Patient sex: M
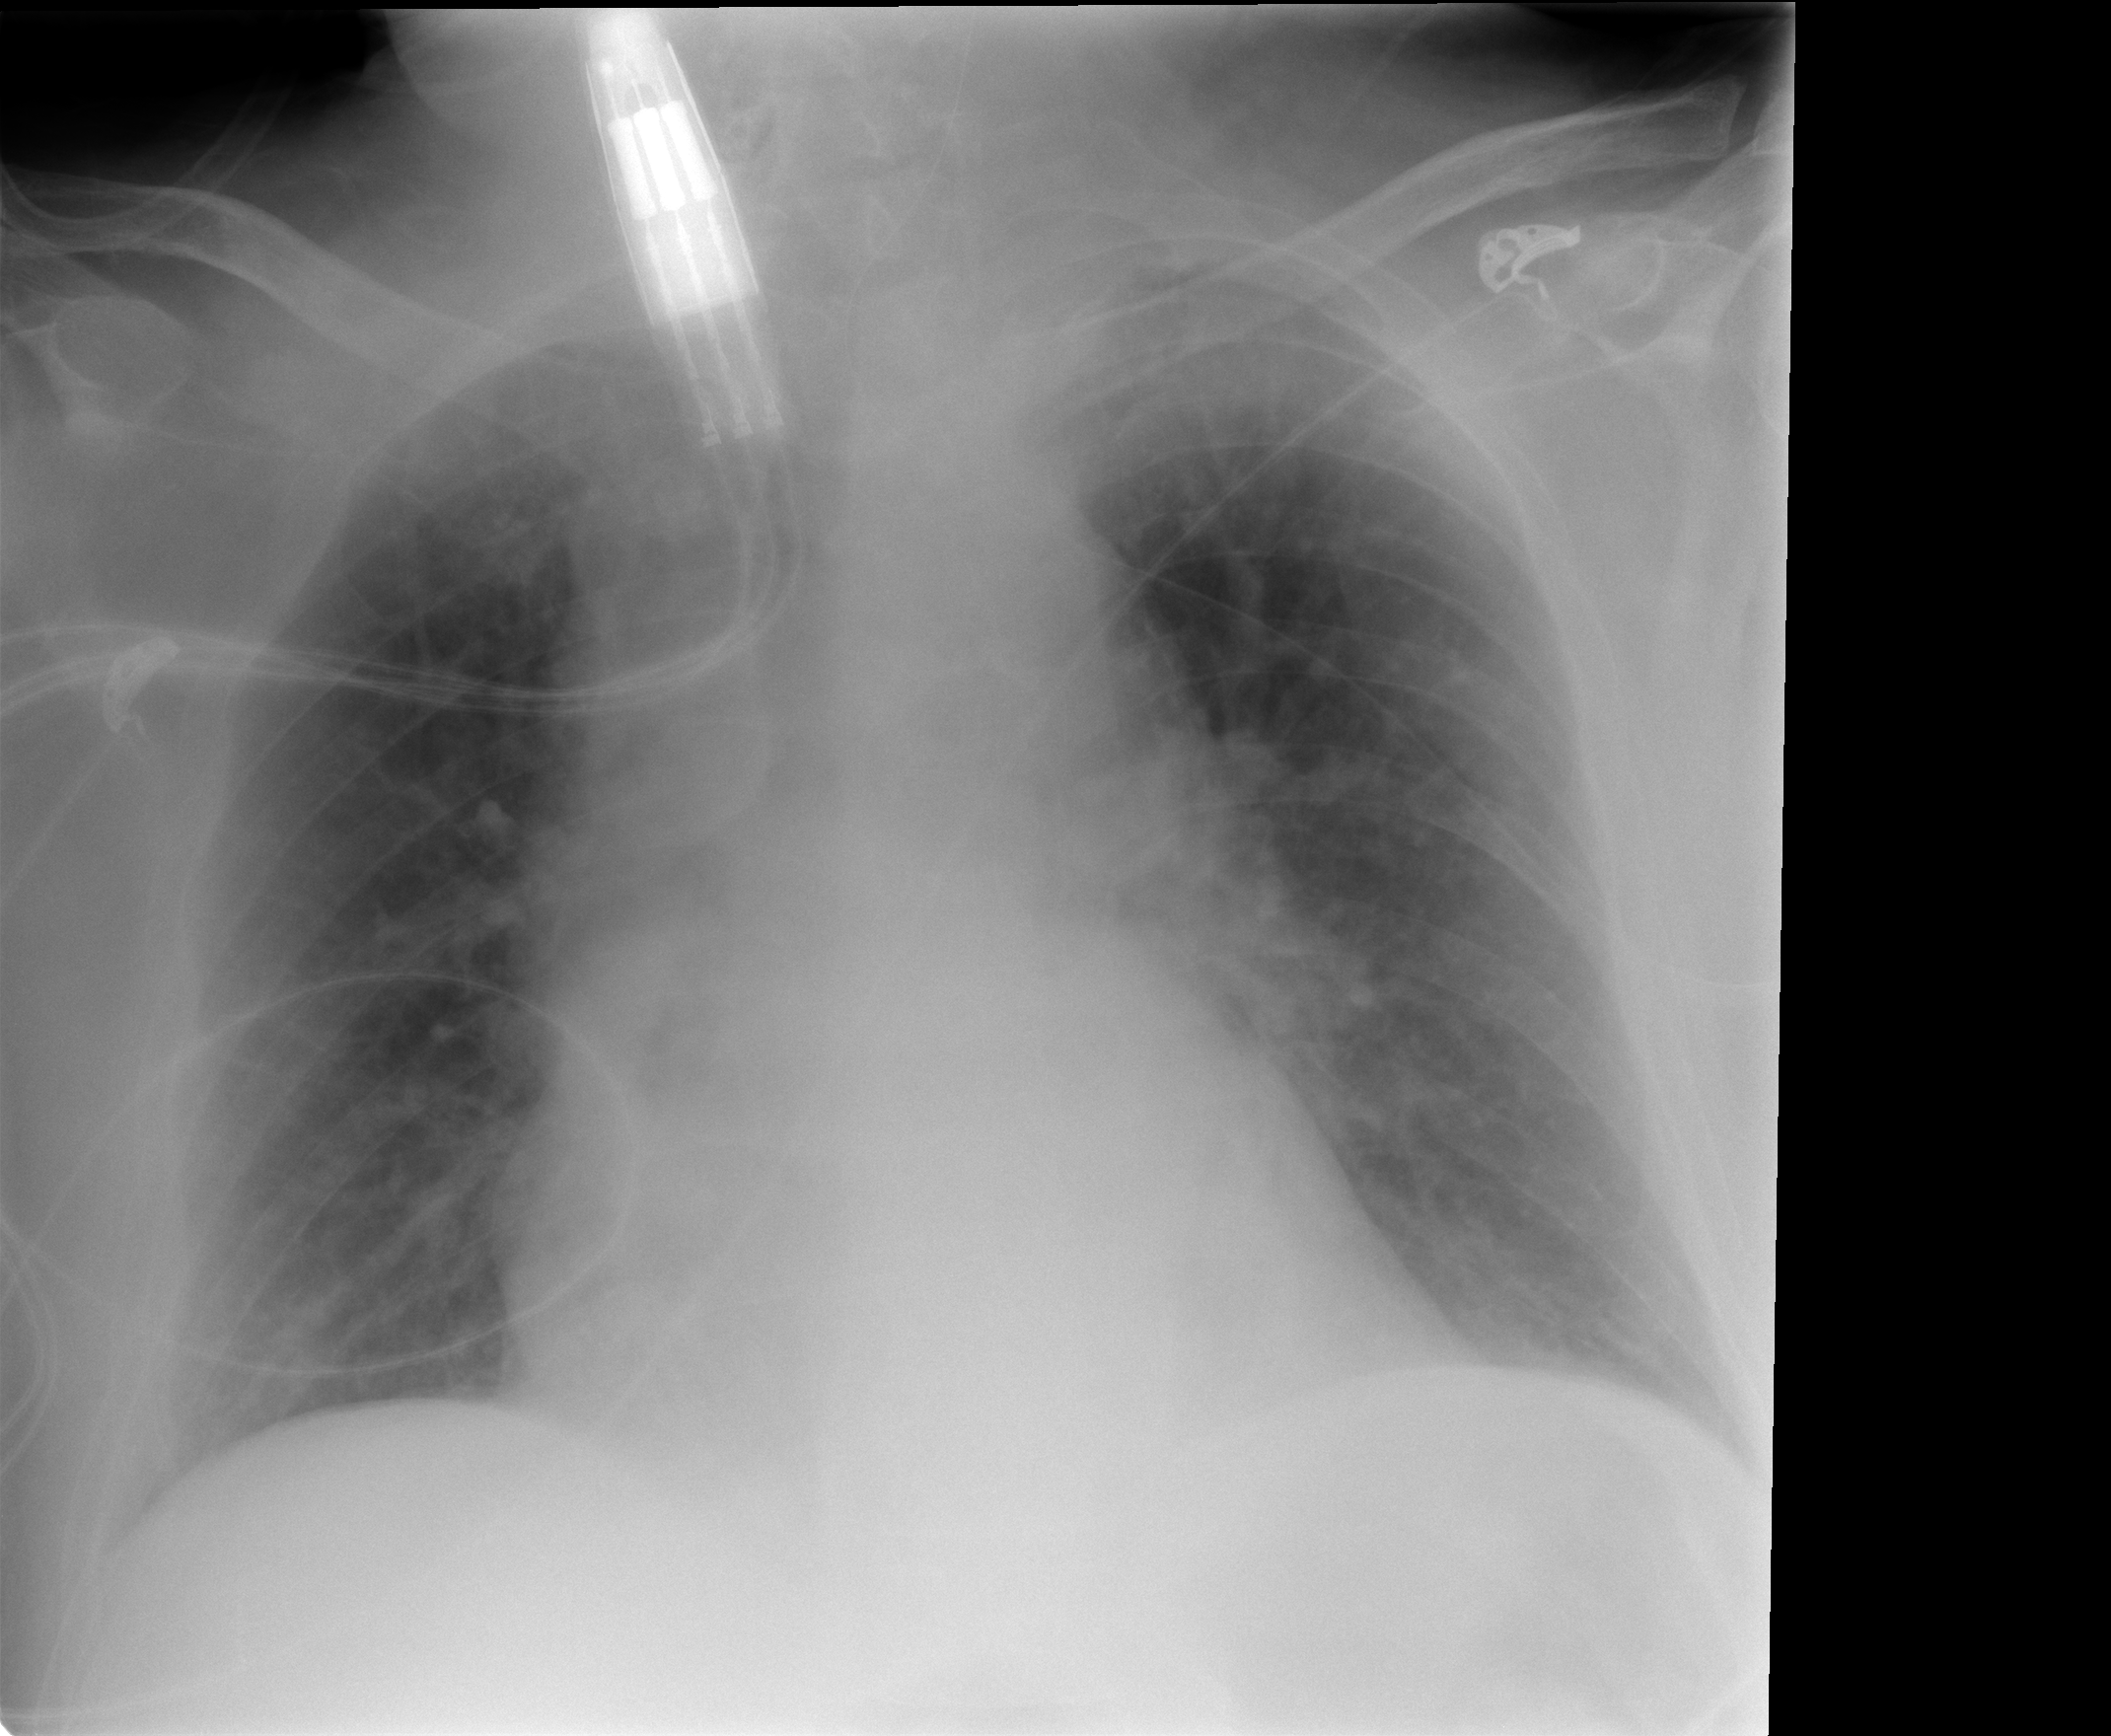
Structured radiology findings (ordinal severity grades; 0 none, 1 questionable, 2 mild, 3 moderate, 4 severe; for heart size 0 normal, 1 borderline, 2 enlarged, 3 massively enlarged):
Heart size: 2
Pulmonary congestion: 3
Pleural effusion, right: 1
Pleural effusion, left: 2
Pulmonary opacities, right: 1
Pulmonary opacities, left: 1
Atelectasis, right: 2
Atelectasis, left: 2